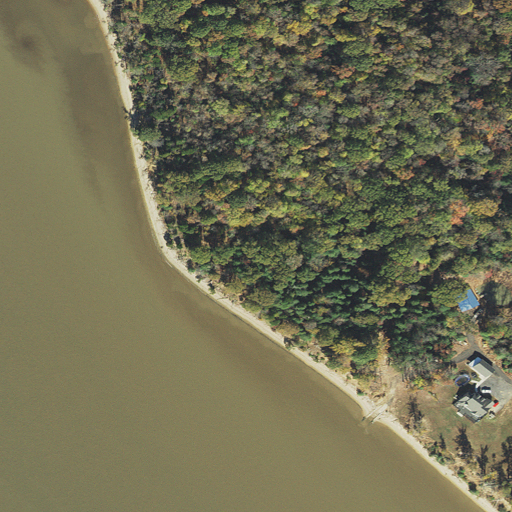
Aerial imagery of cape in Maryland named Thomas Point containing open water, woody wetlands, mixed forest, pasture, and deciduous forest